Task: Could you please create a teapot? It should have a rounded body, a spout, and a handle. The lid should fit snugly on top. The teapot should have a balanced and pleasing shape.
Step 72:
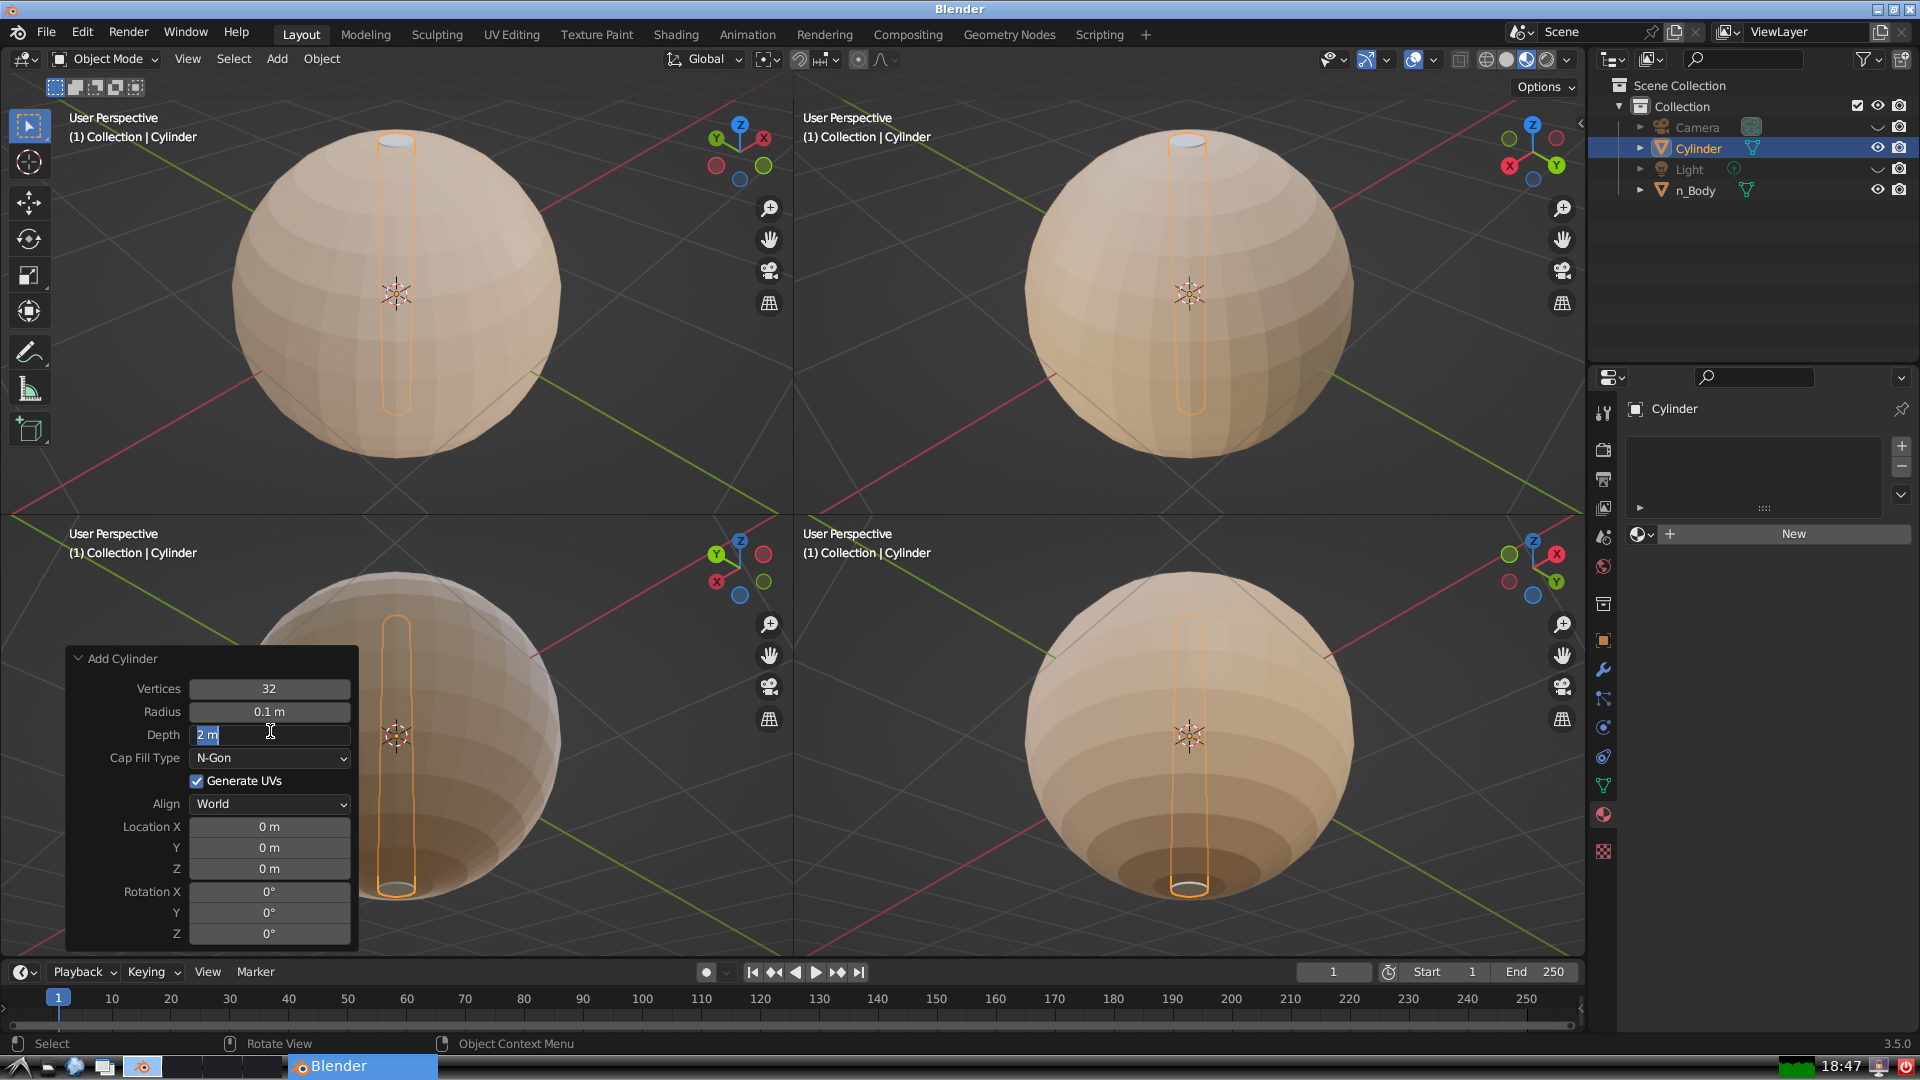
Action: input_text: 1.0